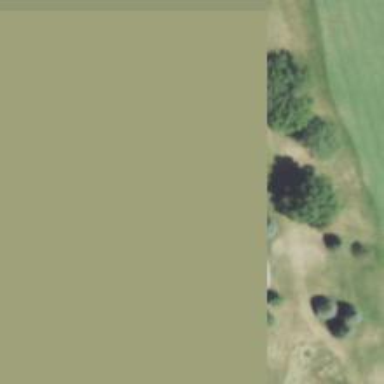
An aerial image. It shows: View of golf hole.